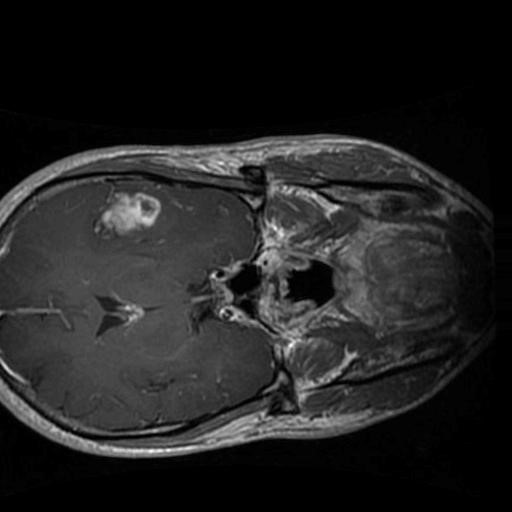
Label: brain_glioma